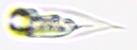
Label: Tintinnid